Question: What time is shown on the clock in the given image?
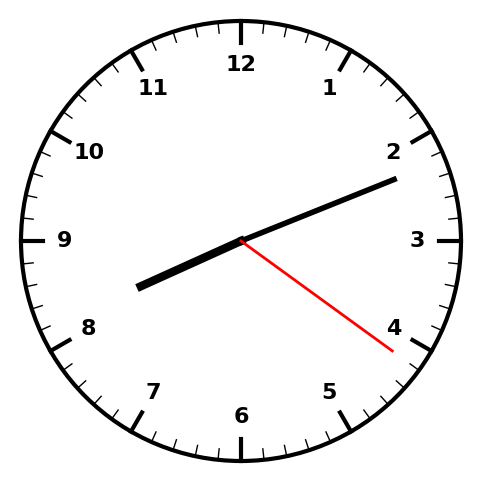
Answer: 08:11:21